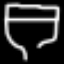
Label: hourglass